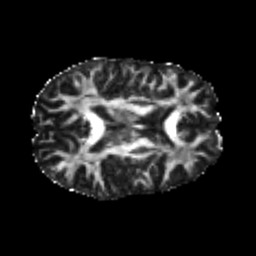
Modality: FA
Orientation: axial
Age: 26
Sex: male
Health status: healthy
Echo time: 0.074 s